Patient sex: M
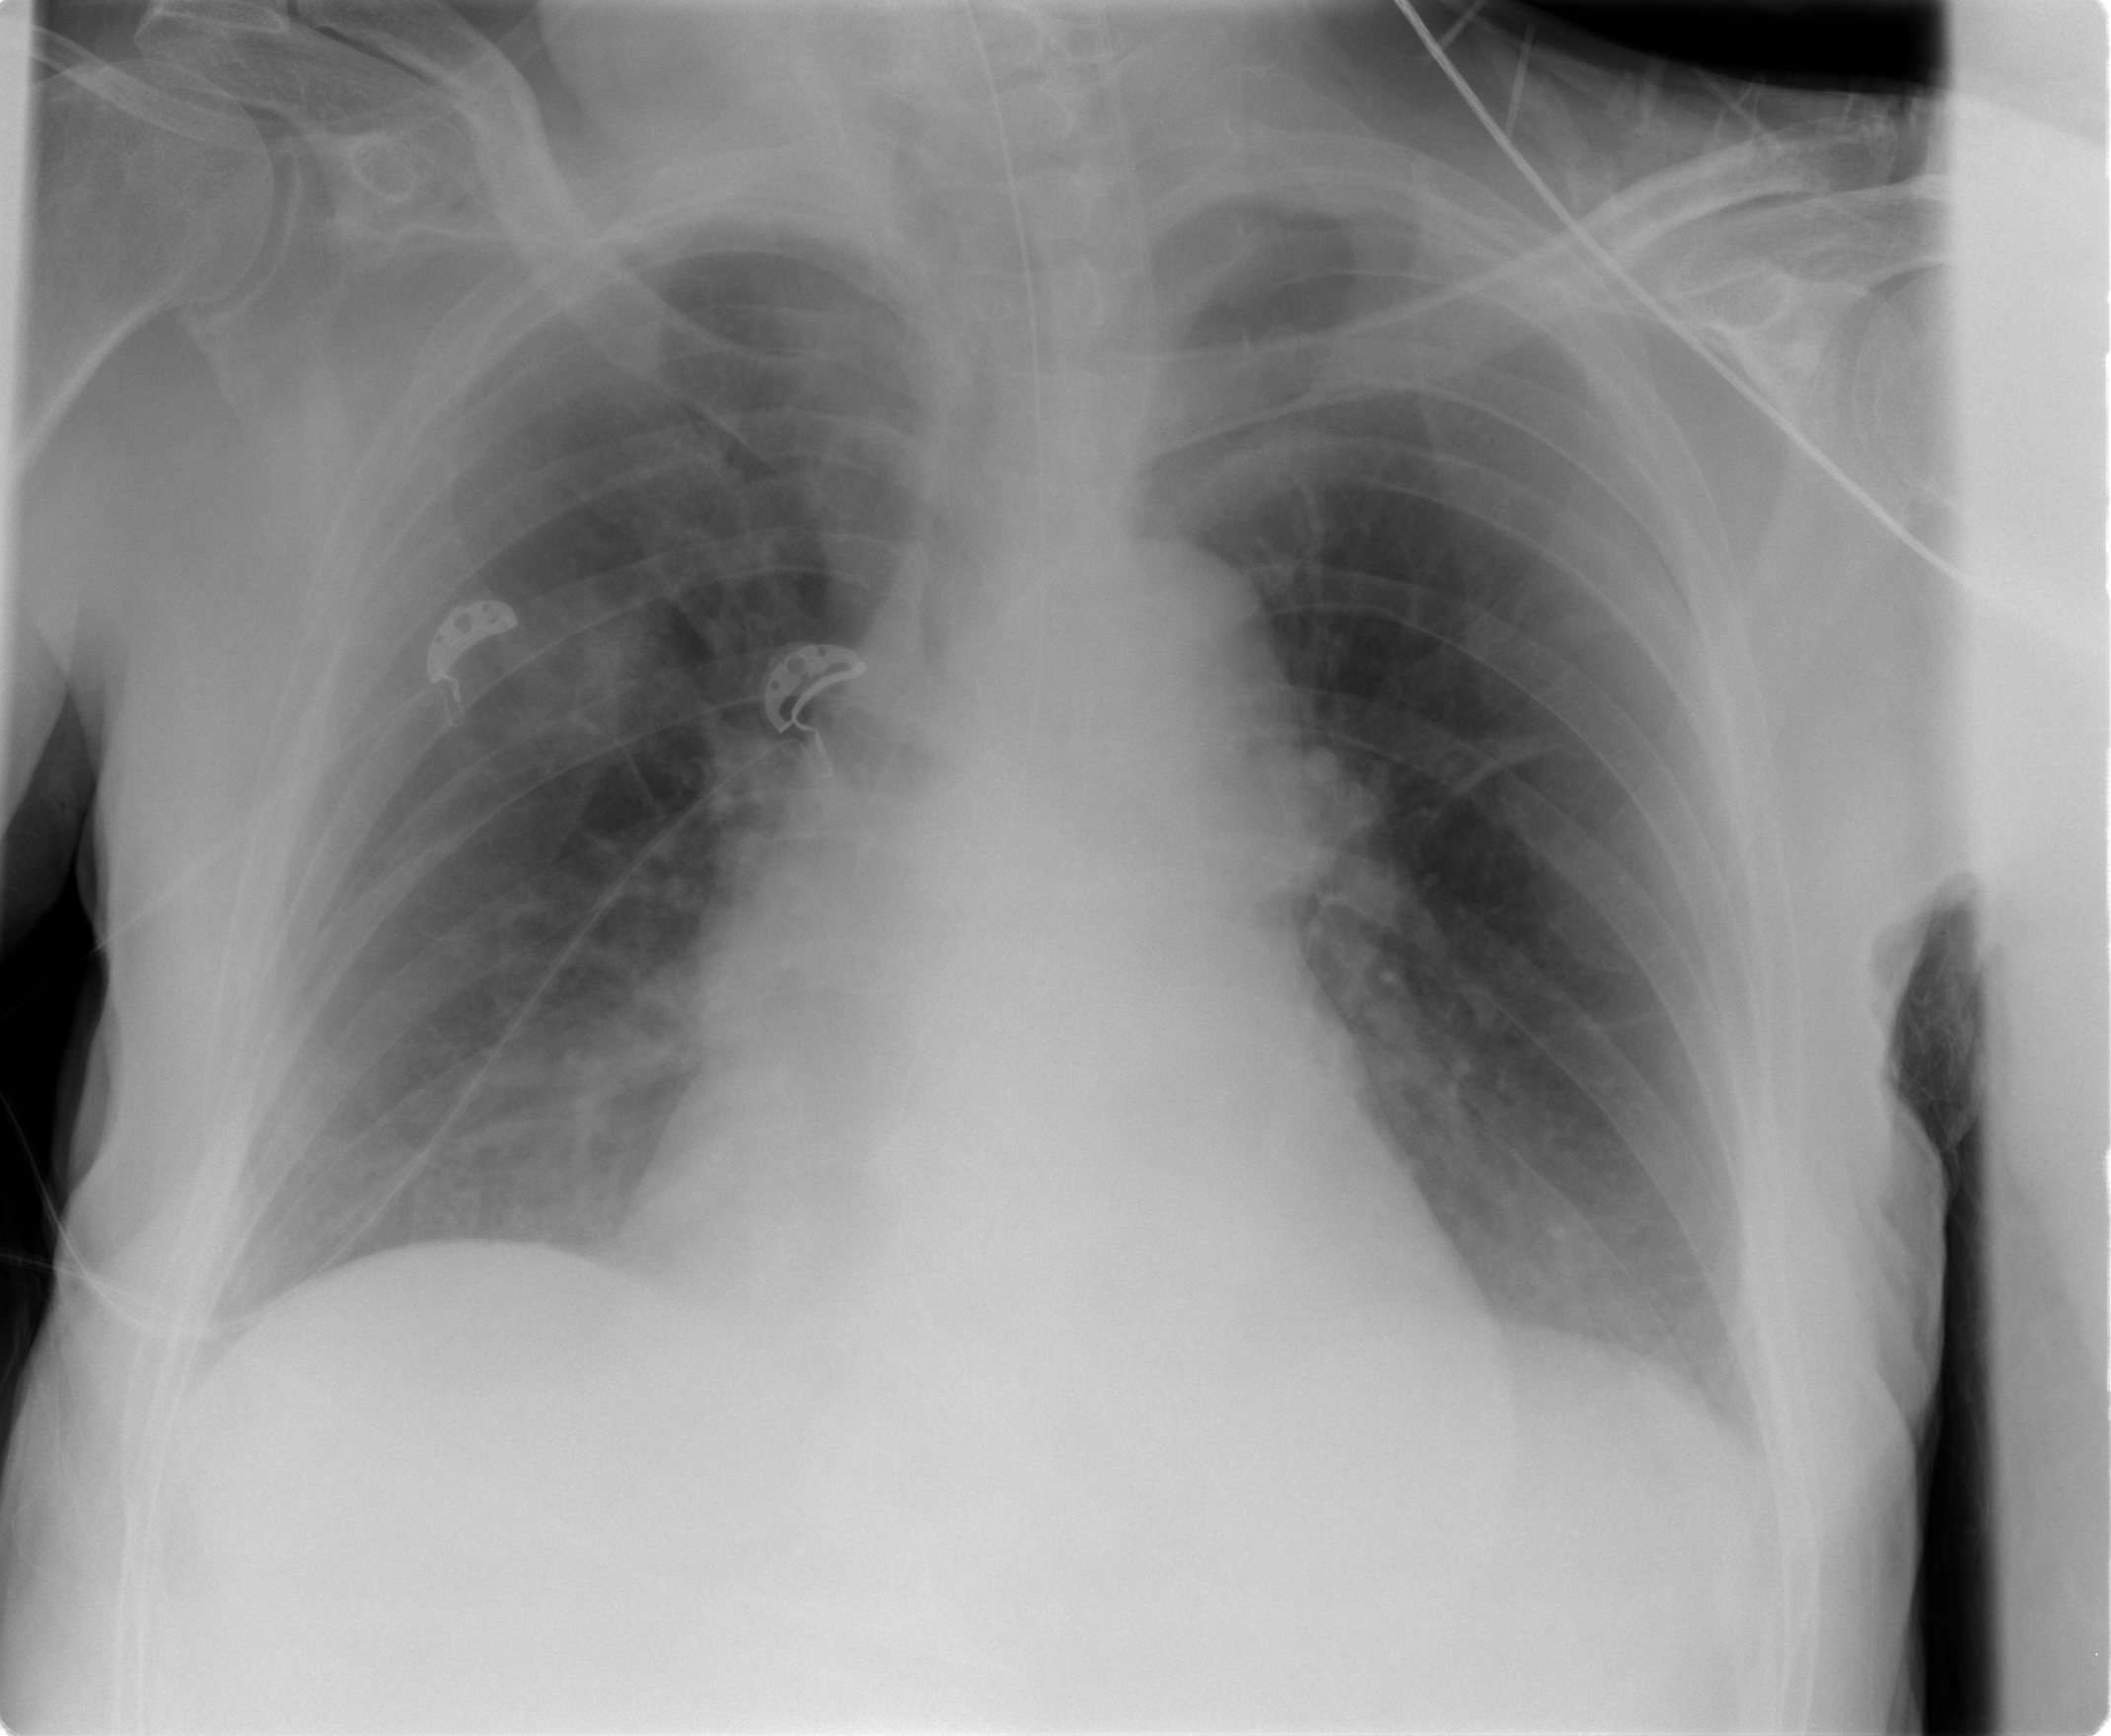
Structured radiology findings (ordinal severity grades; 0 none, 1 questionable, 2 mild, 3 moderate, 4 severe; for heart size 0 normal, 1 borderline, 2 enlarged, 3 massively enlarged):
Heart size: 1
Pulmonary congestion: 0
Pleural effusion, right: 0
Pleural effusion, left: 0
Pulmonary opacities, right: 0
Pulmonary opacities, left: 0
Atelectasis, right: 2
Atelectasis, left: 2